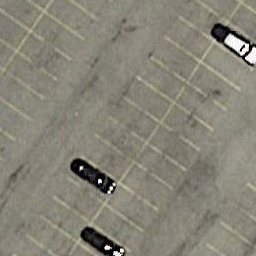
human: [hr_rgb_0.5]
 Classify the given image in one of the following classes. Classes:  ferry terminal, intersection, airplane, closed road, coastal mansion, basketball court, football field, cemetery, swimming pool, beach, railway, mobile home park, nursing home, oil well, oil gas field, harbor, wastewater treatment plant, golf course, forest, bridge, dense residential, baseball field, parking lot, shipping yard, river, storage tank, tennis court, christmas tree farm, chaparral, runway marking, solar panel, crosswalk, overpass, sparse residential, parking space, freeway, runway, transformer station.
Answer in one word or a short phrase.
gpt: parking space